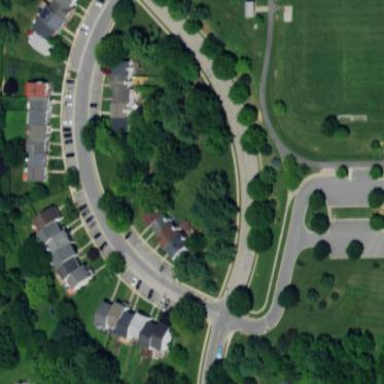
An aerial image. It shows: Village green area.